Question: I am almost done of getting the coordinates of a diagonal circle.
Here is what I have so far.
'''
// Center point
double centerX;
double centerY;
double centerZ;
for (double degree = 0D; degree < 360D; degree = degree + 8D) {
double angle = degree * Math.PI / 180D;
// Difference from the center
double x = 1.5D * Math.cos(angle);
double y;
if (degree >= 0D && degree < 90D) {
y = degree / 90D;
} else if (degree >= 90D && degree < 180D) {
y = 1D - ((degree - 90D) / 90D);
} else if (degree >= 180D && degree < 270D) {
y = -1D * ((degree - 180D) / 90D);
} else {
y = -1D * (1D - ((degree - 270D) / 90D));
}
double z = 1.5D * Math.sin(angle);
// New point
double pointX = centerX + x;
double pointY = centerY + y;
double pointZ = centerZ + z;
}
'''
Here is the output in a game.
It is not perfect because it creates some edges and it looks inefficient to me.

How do I correct it?
Is there a better way to do this?
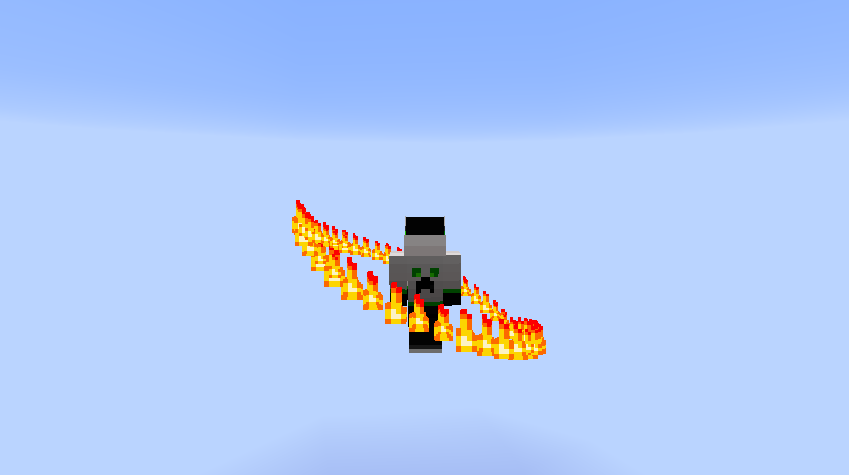
Answer: This should look similar to what you have already, but it's simpler and smoother:
'''
double y = 1.0D * Math.sin(angle);
'''
Now, with these dimensions, the result is not quite a circle, but a stretched ellipse. If you want a circle, make sure the coefficients on the cosine and sine obey the <URL>. For example:
'''
double x = 1.5D * Math.cos(angle);
double y = 0.9D * Math.sin(angle);
double z = 1.2D * Math.sin(angle);
'''
These coefficients will ensure that x^2 + y^2 + z^2 is a constant for every angle. You can verify that this is true, given the identity cos^2 + sin^2 = 1. (The coefficient representing the hypotenuse should be attached to the coordinate that uses a different trig function than the other two.)
For the most maintainable code, you might find it better to assign (x, y, z) = (cos, sin, 0) and then apply a rotation matrix, or a sequence of rotation matrices, to the vector (x, y, z). This will be easier to read and harder to mess up, if you want to fine-tune the amount of rotation later.